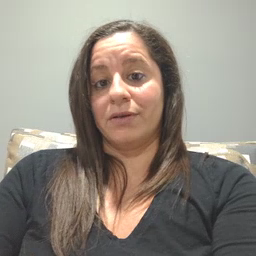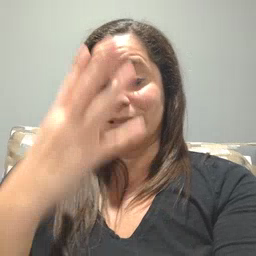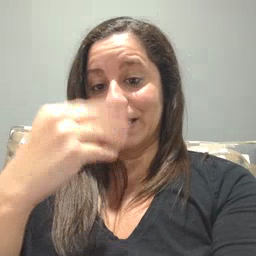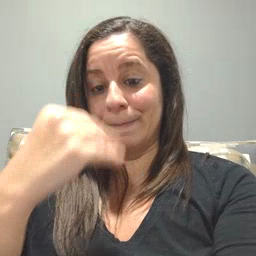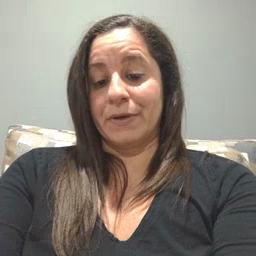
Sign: sleepy